Question: i have a problem, i want to add different elements to one Group in expandable listView, like in a picture. It is possible? I know, that i must to cgange my getChildView method in adapter?
'''
case 2:
if (childPosition==0){
infalInflater = (LayoutInflater) this._context
.getSystemService(Context.LAYOUT_INFLATER_SERVICE);
convertView = infalInflater.inflate(R.layout.group_item, null);
txtListChild=(TextView)convertView
.findViewById(R.id.tv_group_name) ;
txtListChild.setText("Vot oni, rodnen'kie usloviia ispol'zovaniia)");
}
else{
c = db.getAccamulativeListOfCompany(companyID);
infalInflater = (LayoutInflater) this._context
.getSystemService(Context.LAYOUT_INFLATER_SERVICE);
convertView = infalInflater.inflate(R.layout.item_accumulative_list, null);
txtListChild = (TextView) convertView
.findViewById(R.id.lblListItem);
Log.d("myLogs", "group_pos=" + groupPosition + "," + childPosition);
TextView tvDiscount = (TextView) convertView.findViewById(R.id.tv_accumulative_discount);
ImageView ivAccamulative = (ImageView) convertView.findViewById(R.id.iv_accamulative_item);
if (c != null) {
if (c.moveToFirst()) {
c.moveToPosition(childPosition-1);
txtListChild.setText(c.getString(1) + " rub.");
tvDiscount.setText(c.getString(2) + "%");
File imgFile = new File(c.getString(4));
if (imgFile.exists()) {
Bitmap myBitmap = BitmapFactory.decodeFile(imgFile.getAbsolutePath());
ivAccamulative.setImageBitmap(myBitmap);
}
}
}
}
break;
'''
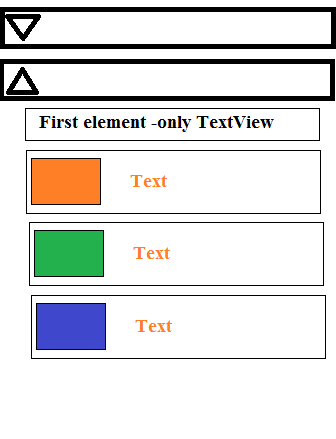
Answer: yes, I assume those are child views you want different types of.
In that case, override the functions below, returning the number of different child layouts you expect to produce in getChildTypeCount, and the logic for assigning a unique integer (1 to count), corresponding to each layout, using group and child position as parameters, in getChildType.
In the getChildView method, then you will inflate your different layouts, according to the logic of your getChildType method. Calling it here is probably a good idea, and using switch on the return value to determine which layout to inflate.
You don't have to overwrite the layout of views each time they are recycled if you do this, the ExpandedListView will take care of ensuring that when the views are recycled, you will only get the type of view that matches the logic in your getChildType method.
The uncomplicated alternative is to simply inflate whatever view you need in the getView / getChildView methods, but of course that's not terribly efficient.
'''
public class MyAwesomeAdapter extends BaseExpandableListAdapter {
@Override
public int getChildType(int groupPosition, int childPosition) {
// Return a number here, 1 to whatever you return in getChildTypeCount.
// Each number should correspond to a particular layout, using group
// and child position to determine which layout to produce.
return super.getChildType(groupPosition, childPosition);
}
@Override
public int getChildTypeCount() {
// Return the number of distinct layouts you expect to create
return super.getChildTypeCount();
}
@Override
public View getChildView(int gp, int cp, boolean arg2, View view, ViewGroup arg4) {
if(view == null){
switch(getChildType(gp, cp)){
case 1:
//inflate type 1
break;
case 2:
//inflate type 2
break;
....
}
}
'''
}
}